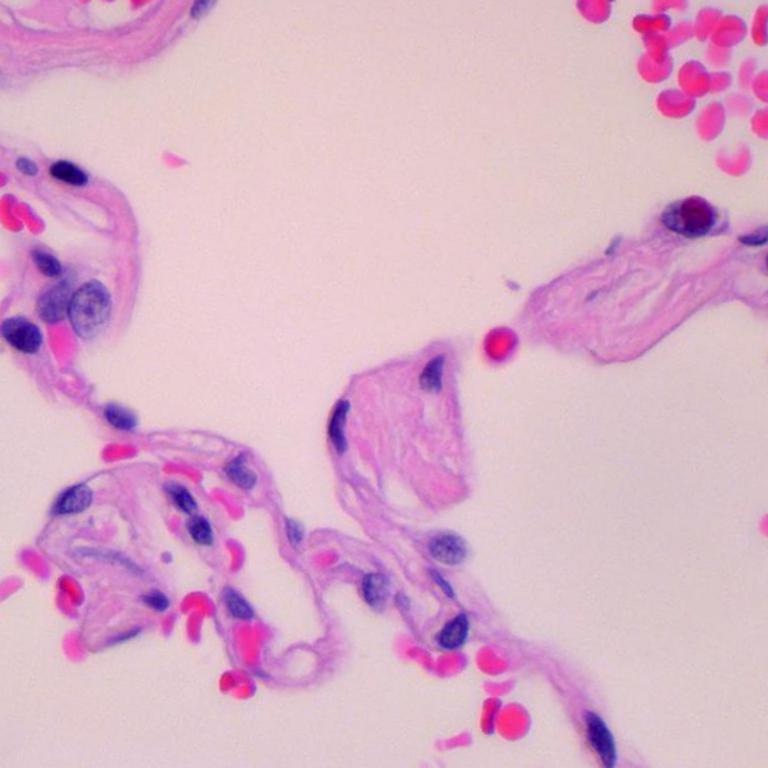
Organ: lung
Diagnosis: benign